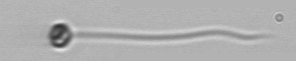
Label: flagellate